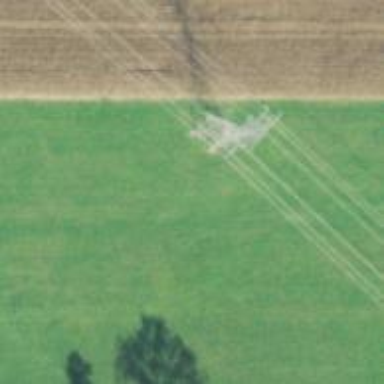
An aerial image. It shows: Lattice structure tower used for power transmission.